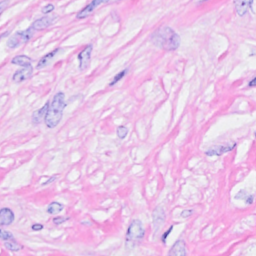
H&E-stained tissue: Breast